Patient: sex F, age 33
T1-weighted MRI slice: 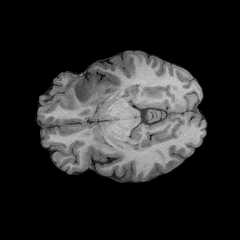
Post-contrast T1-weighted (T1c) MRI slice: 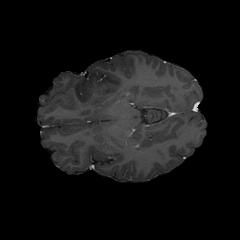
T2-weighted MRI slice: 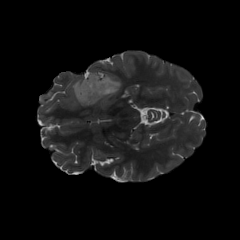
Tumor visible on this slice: yes
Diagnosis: Astrocytoma, IDH-mutant
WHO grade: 2